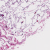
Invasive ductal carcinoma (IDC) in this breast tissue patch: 0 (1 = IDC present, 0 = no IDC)